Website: lowes
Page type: customer-info-address
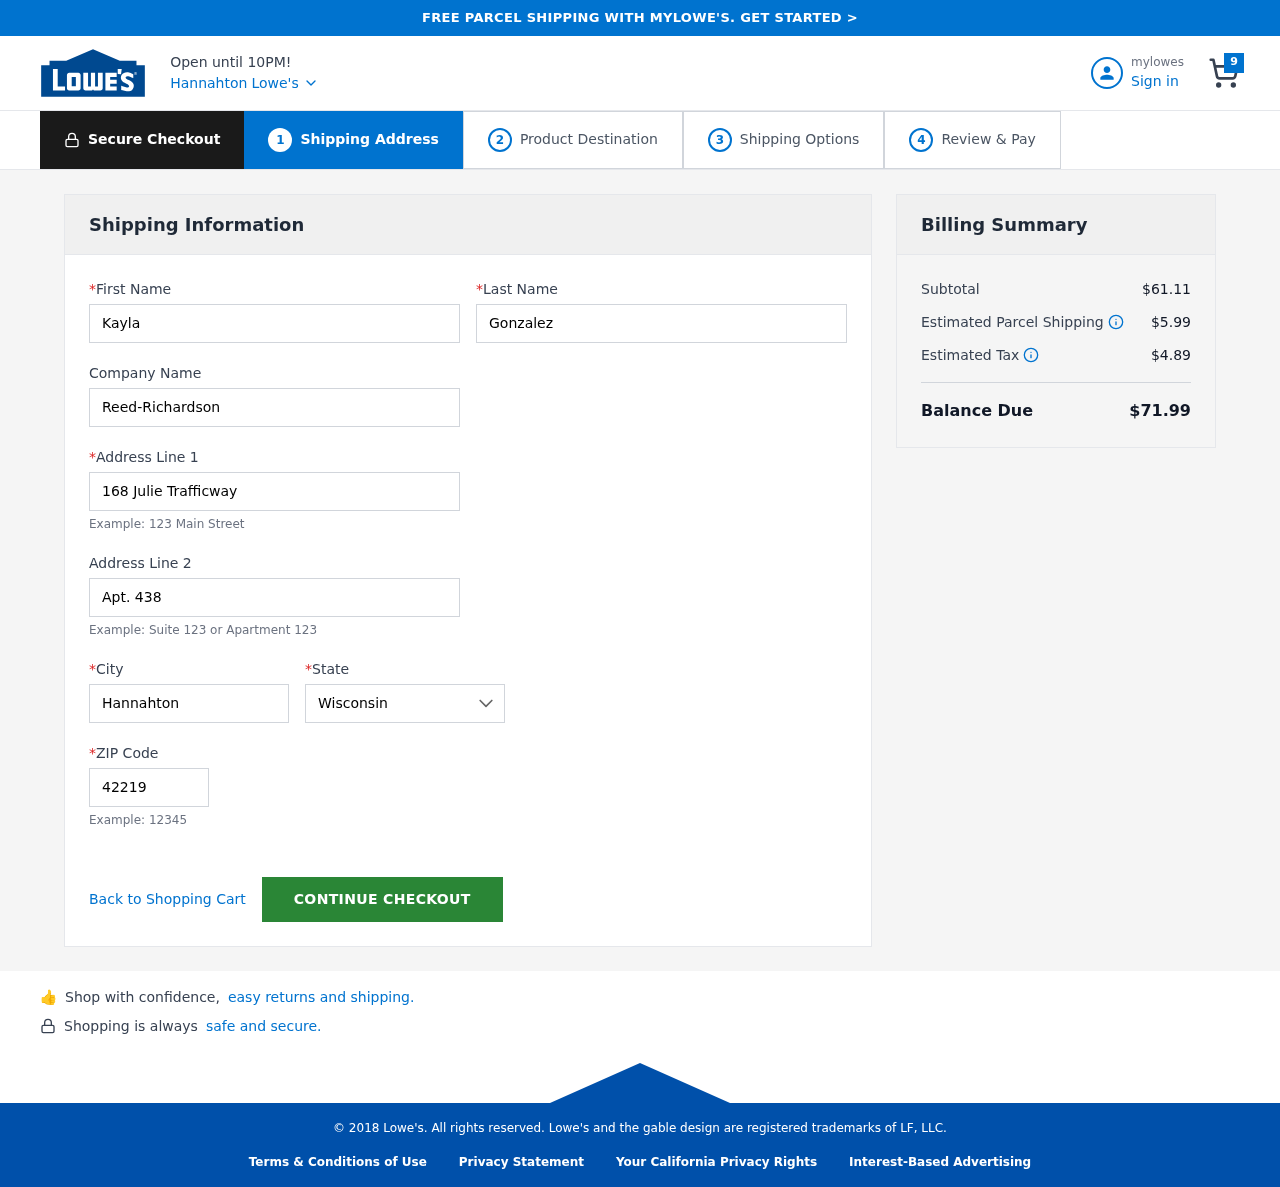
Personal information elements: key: PII_CITY
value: Hannahton
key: PII_COMPANY
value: Reed-Richardson
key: PII_FIRSTNAME
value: Kayla
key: PII_LASTNAME
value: Gonzalez
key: PII_POSTCODE
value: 42219
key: PII_STATE
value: Wisconsin
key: PII_STREET
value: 168 Julie Trafficway
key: PII_STREET2
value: Apt. 438
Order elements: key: ORDER_NUM_ITEMS
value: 9
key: ORDER_SUBTOTAL
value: $61.11
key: ORDER_SHIPPING_COST
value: $5.99
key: ORDER_TAX
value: $4.89
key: ORDER_TOTAL
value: $71.99